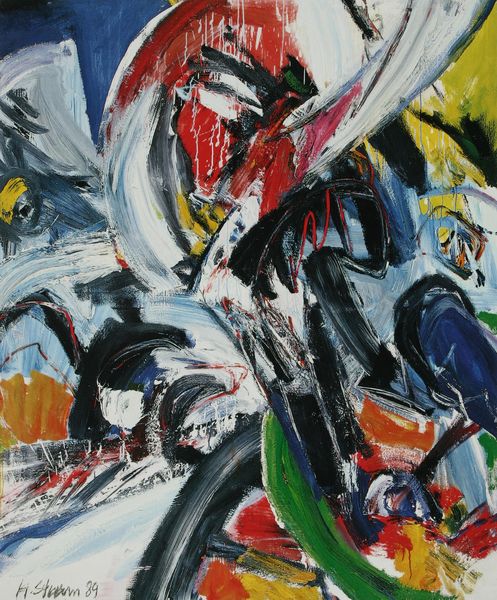
Künstler: Helmut Sturm
Institution: unbekannt
Schlagwörter: blau, weiß, gelb, grün, bunt, grau, orange, schwarz, rot, expressionismus, signatur, pastos, kreis, chaos, hellblau, moderne, abstrakt, farben, formen, linien, sturm, duktus, striche, strich, leinwand, pinselduktus, informel, mischen, leinwnd, autonome farbe